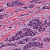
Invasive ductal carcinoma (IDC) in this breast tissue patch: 1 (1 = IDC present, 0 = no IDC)